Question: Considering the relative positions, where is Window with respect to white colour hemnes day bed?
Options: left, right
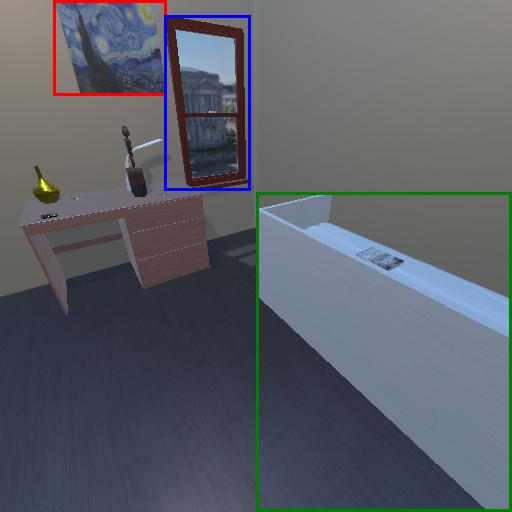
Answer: left